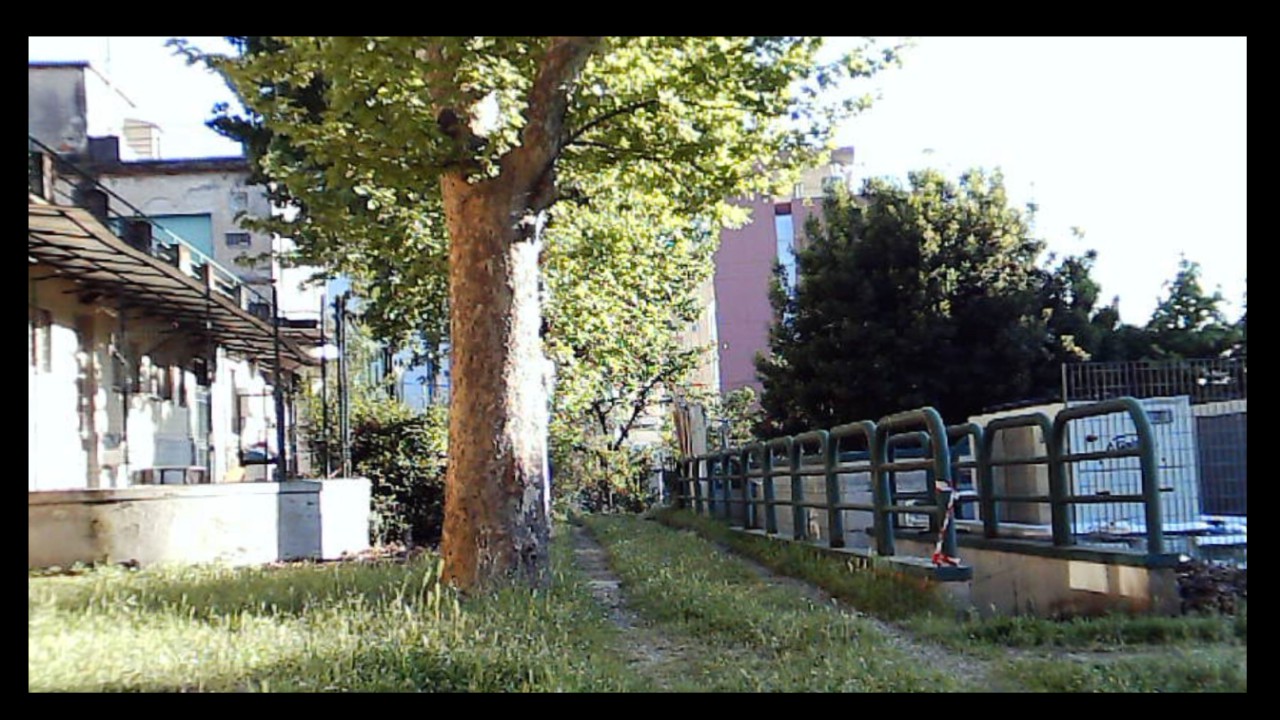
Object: DarwinFPV cineape20